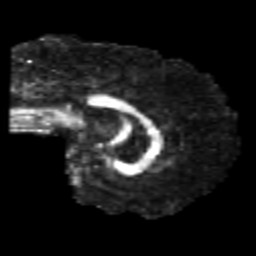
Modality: FA
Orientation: sagittal
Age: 20
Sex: male
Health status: healthy
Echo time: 0.074 s